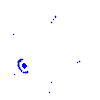
Particle: electron